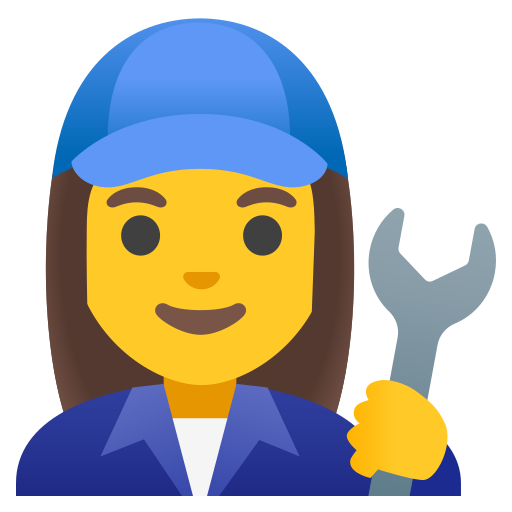
Emoji: 👩‍🔧